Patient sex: M
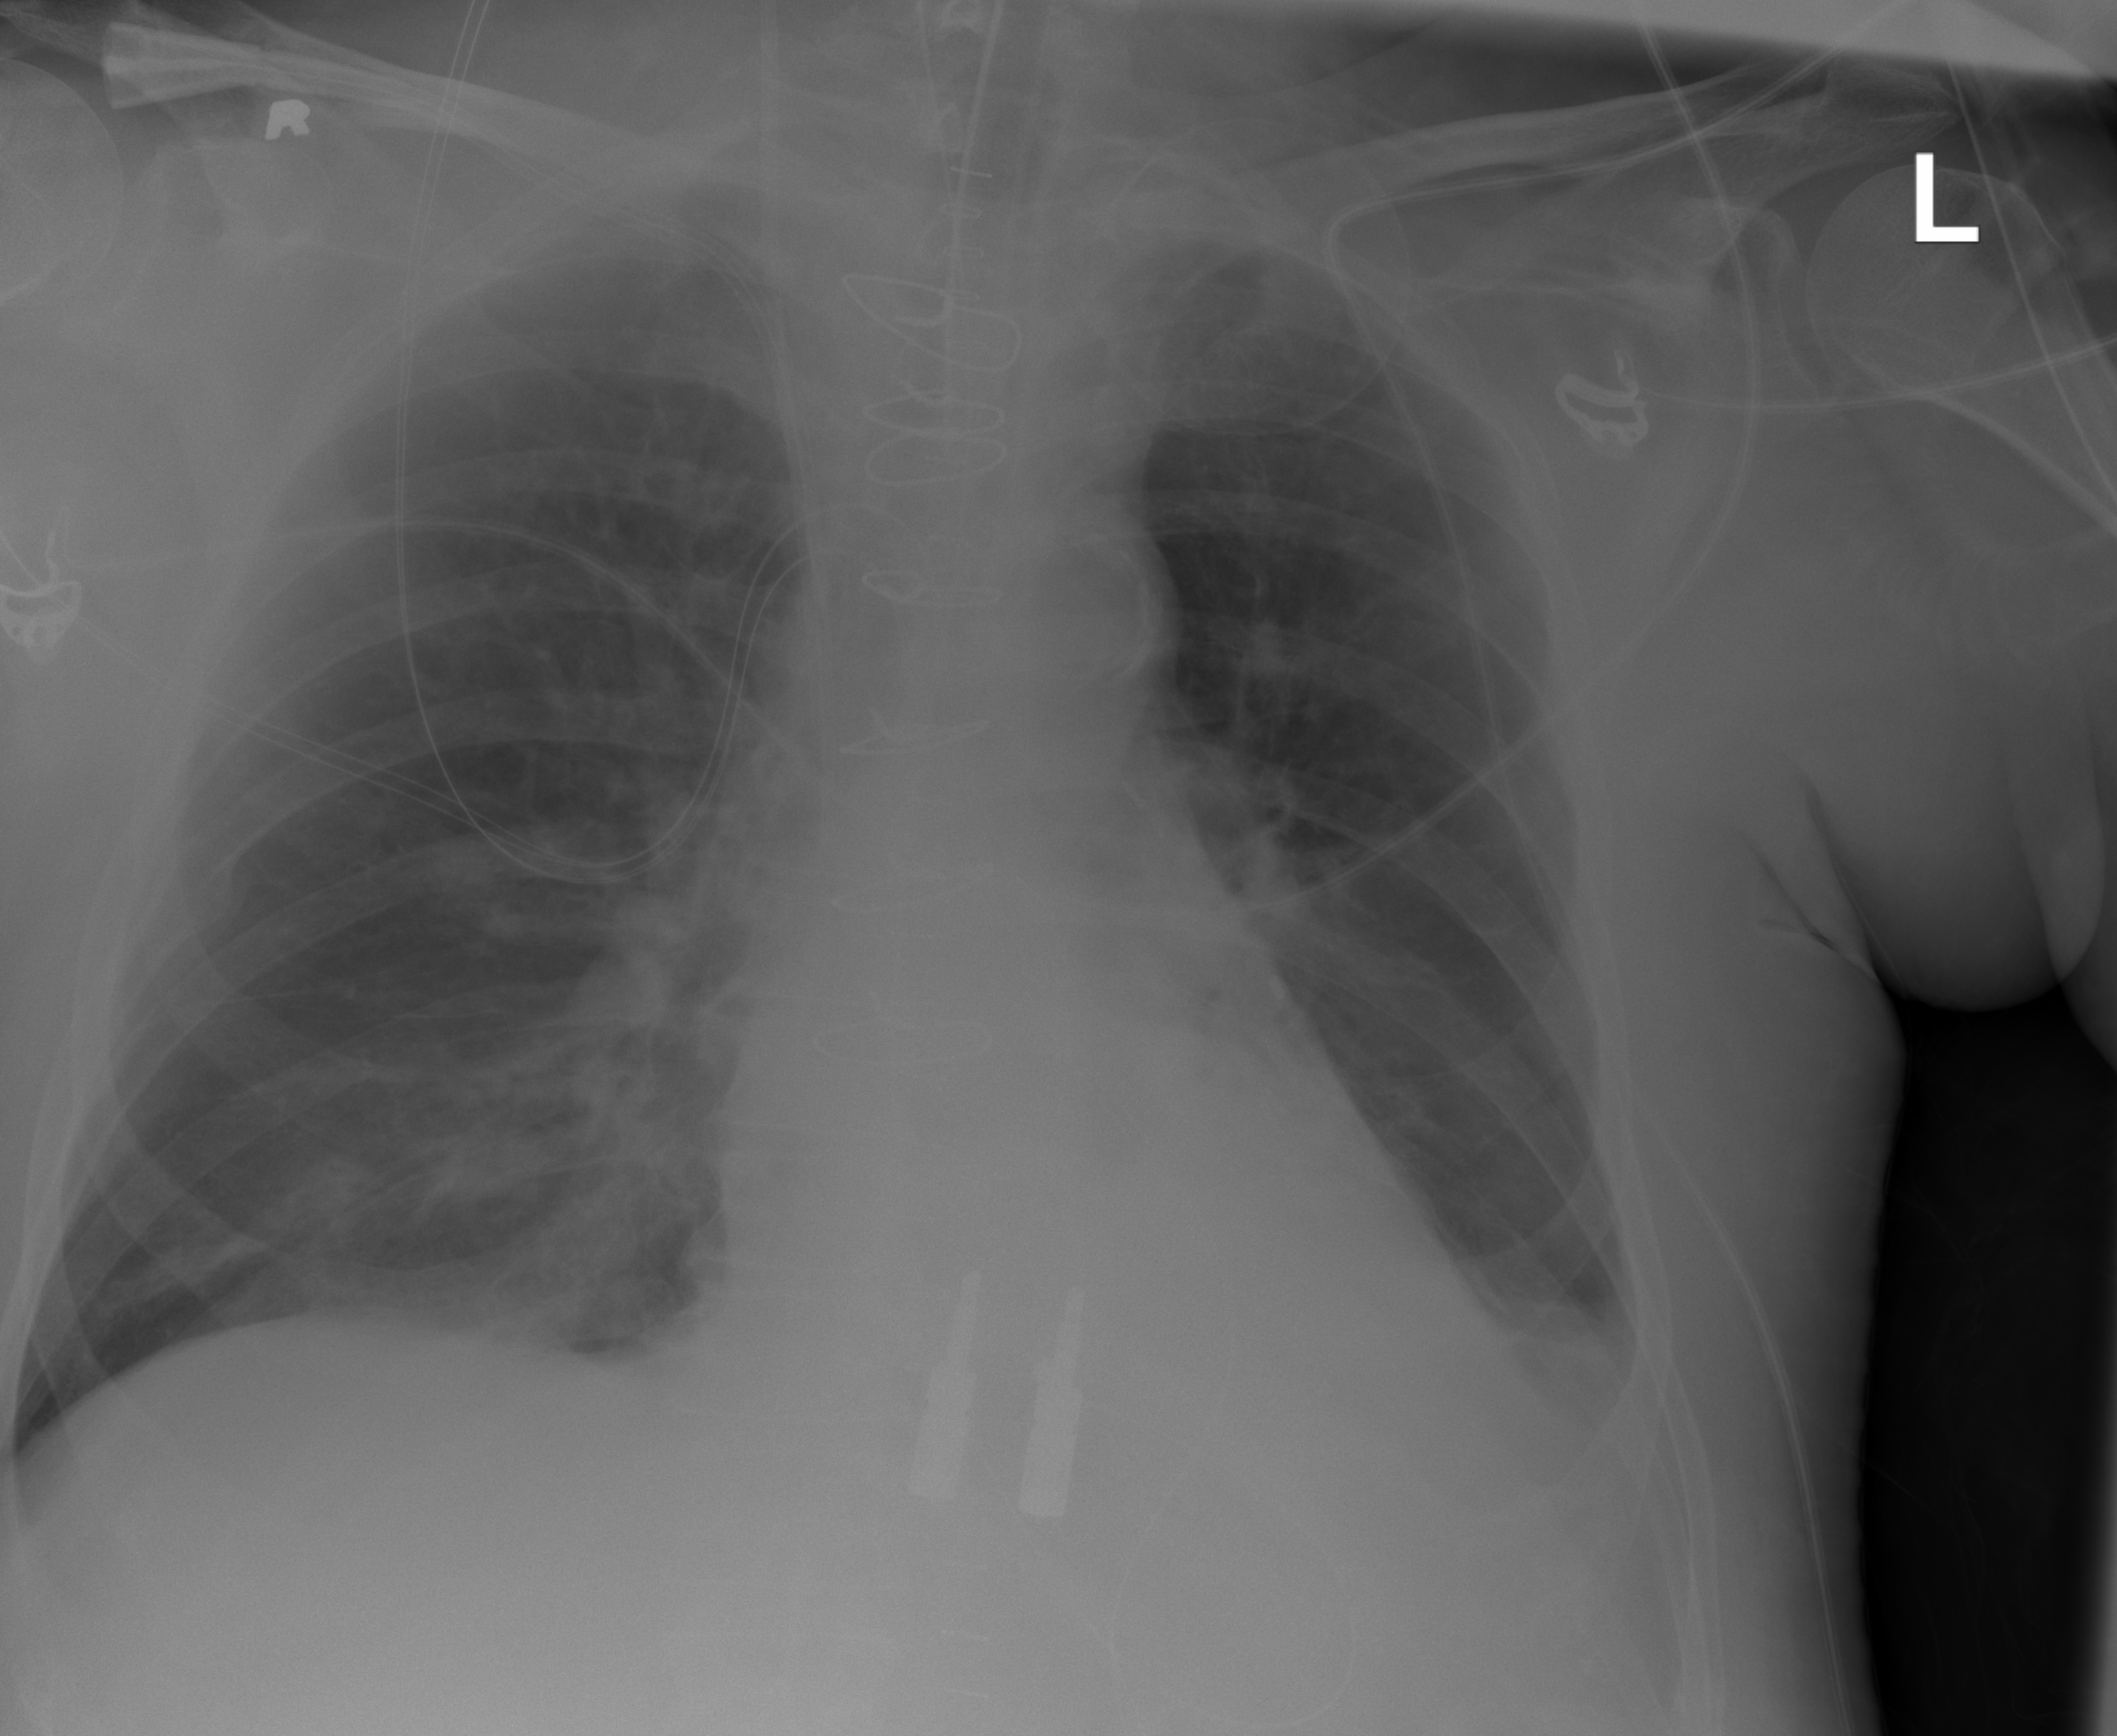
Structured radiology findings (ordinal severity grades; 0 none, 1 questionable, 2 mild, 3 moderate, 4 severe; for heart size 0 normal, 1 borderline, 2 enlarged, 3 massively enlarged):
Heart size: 0
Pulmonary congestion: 0
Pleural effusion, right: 0
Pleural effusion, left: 2
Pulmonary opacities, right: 2
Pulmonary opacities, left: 0
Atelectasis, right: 2
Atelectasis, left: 2